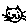
Label: cat